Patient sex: M
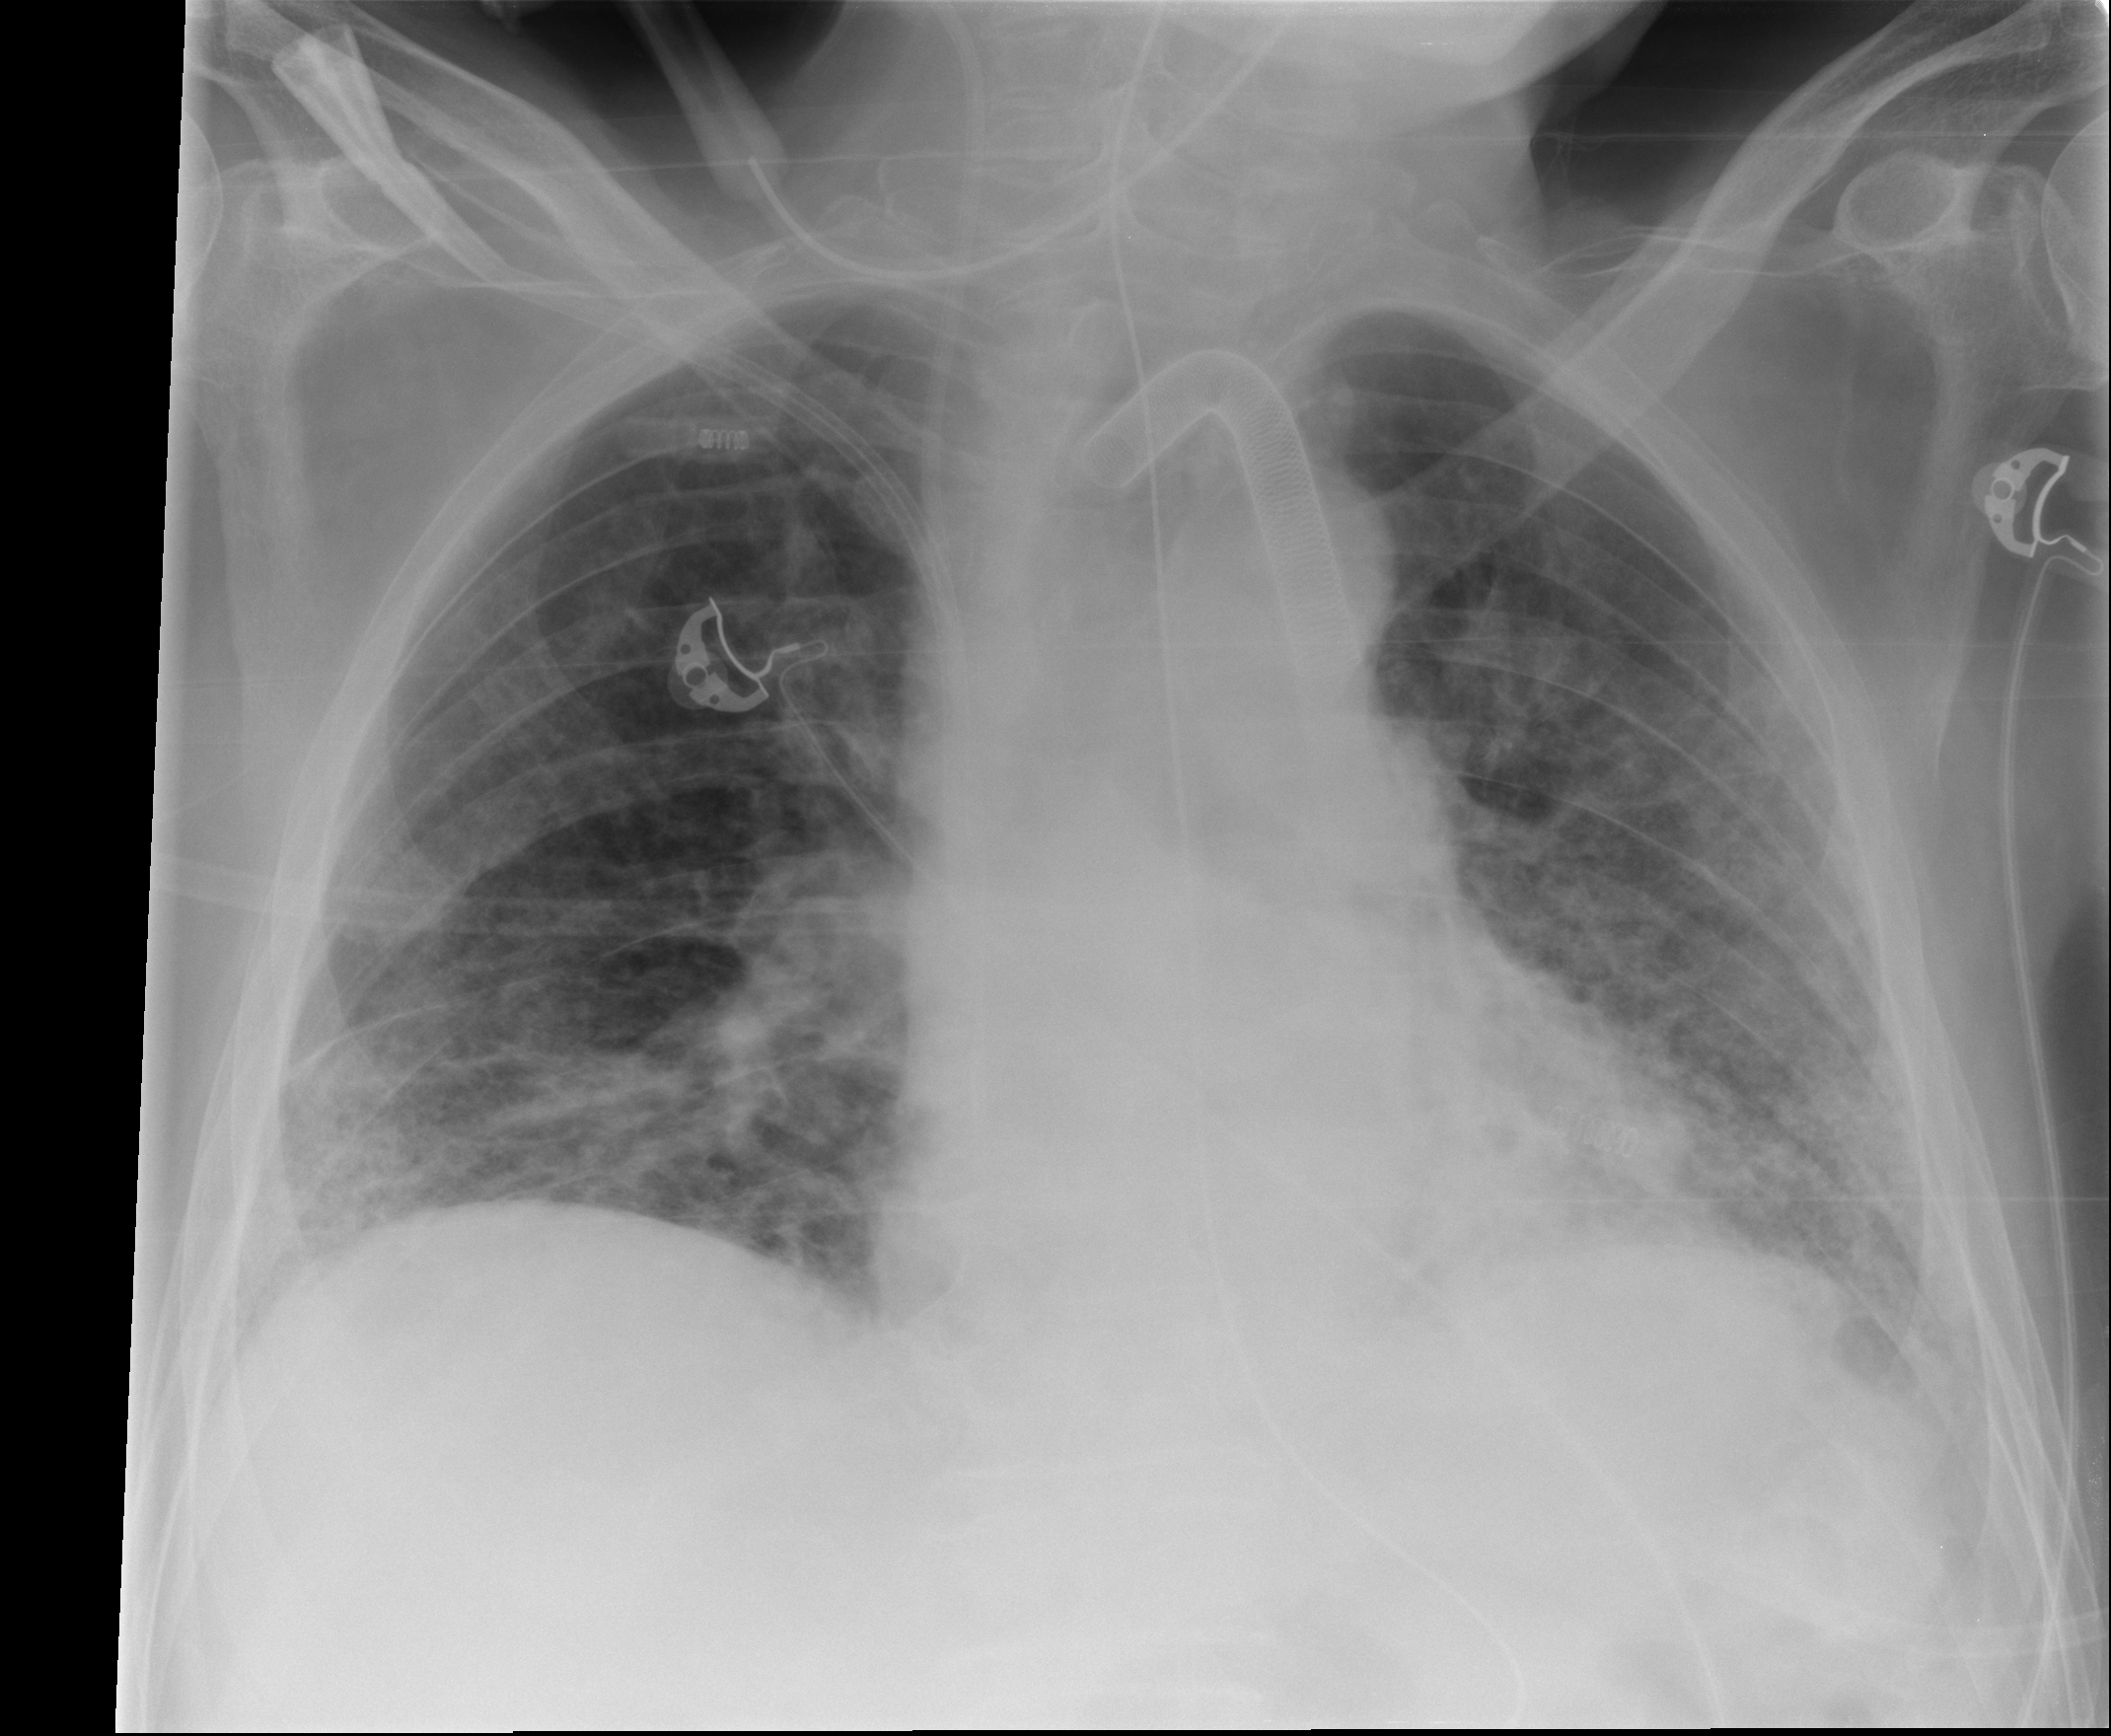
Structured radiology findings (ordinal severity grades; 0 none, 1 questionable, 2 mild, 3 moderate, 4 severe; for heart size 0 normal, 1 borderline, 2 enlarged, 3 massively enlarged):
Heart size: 0
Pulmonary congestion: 0
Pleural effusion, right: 0
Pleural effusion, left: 1
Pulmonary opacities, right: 3
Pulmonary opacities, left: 3
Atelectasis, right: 2
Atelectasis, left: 2